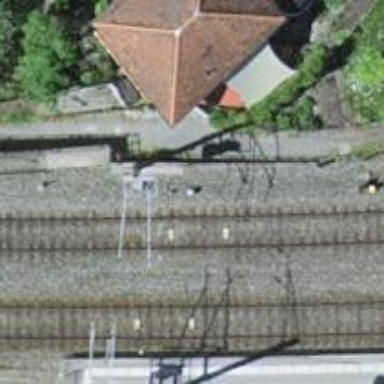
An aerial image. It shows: Railway signal.